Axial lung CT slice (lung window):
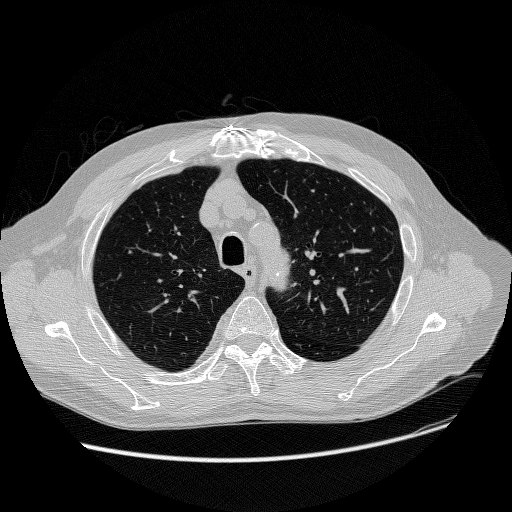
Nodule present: no